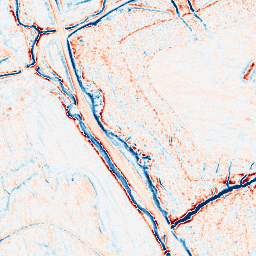
Category: edge_preserving
Decomposition family: anisotropic_diffusion
Decomposition parameters: iterations: 10
kappa: 10
gamma: 0.2
Upsampling method: cubic_catmull_rom
Upsampling parameters: scale: 4
Upsampling scale: 4